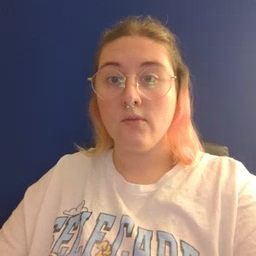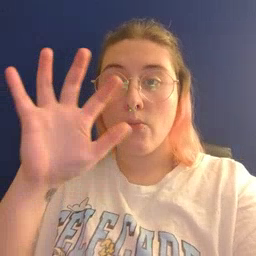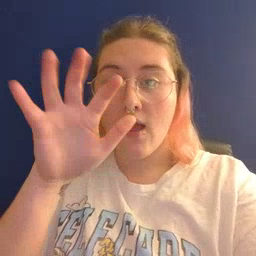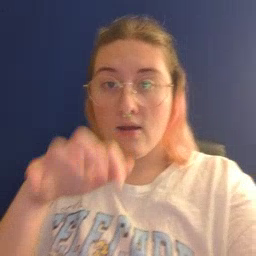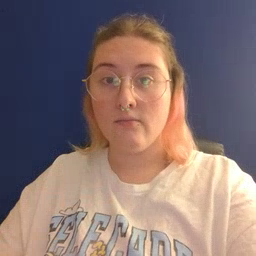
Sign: rain